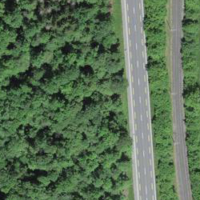
EUNIS habitat code: 41
Species observed at this site:
Aruncus dioicus